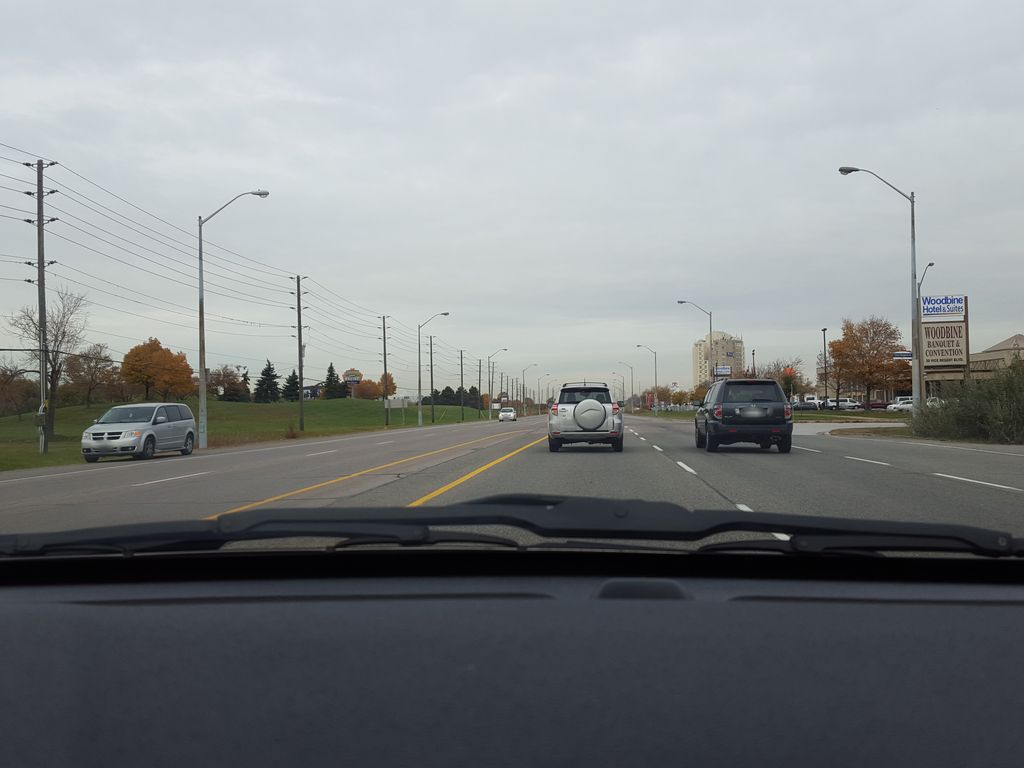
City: toronto